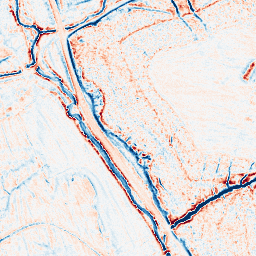
Category: edge_preserving
Decomposition family: anisotropic_diffusion
Decomposition parameters: iterations: 10
kappa: 10
gamma: 0.2
Upsampling method: bicubic_3x
Upsampling parameters: scale: 3
Upsampling scale: 3